Field crop: tomato
Growth stage: 1
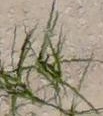
Species: cyperus